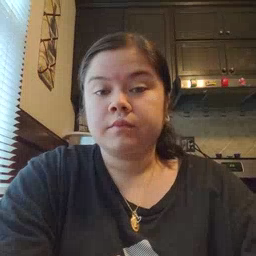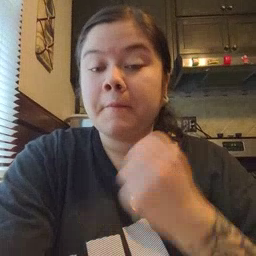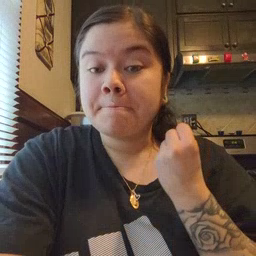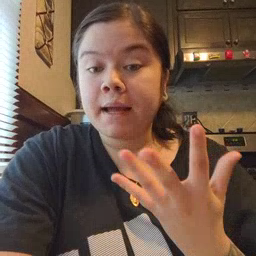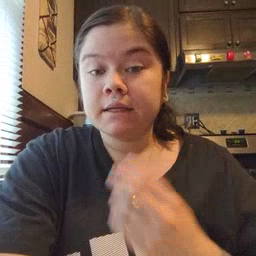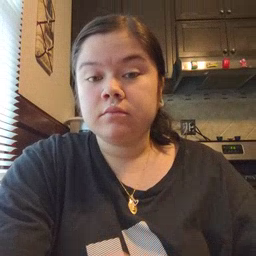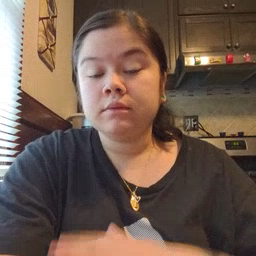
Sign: many